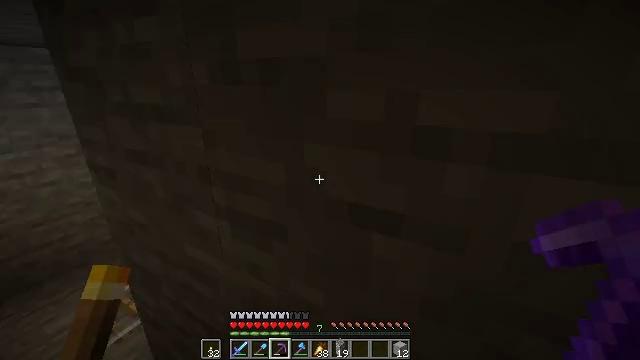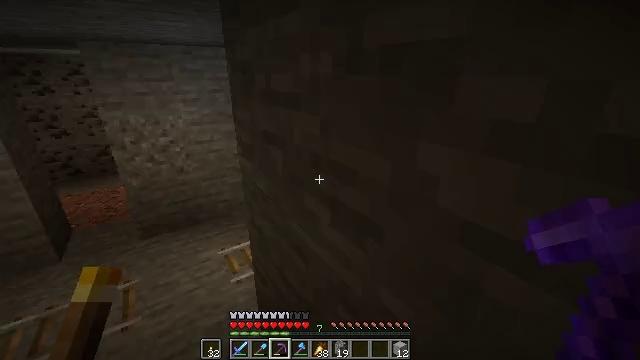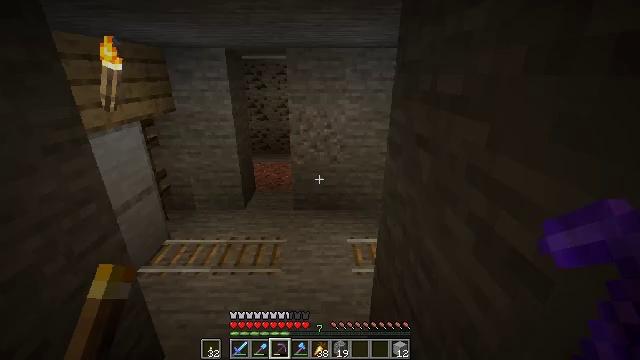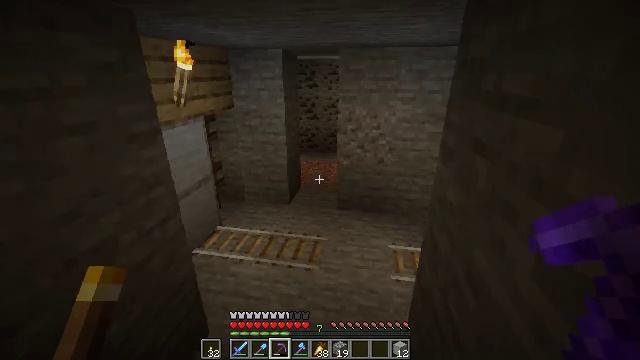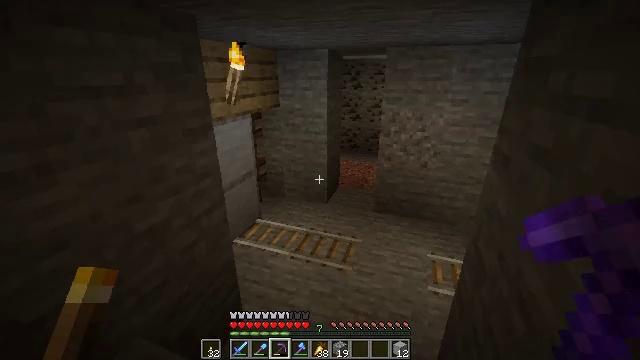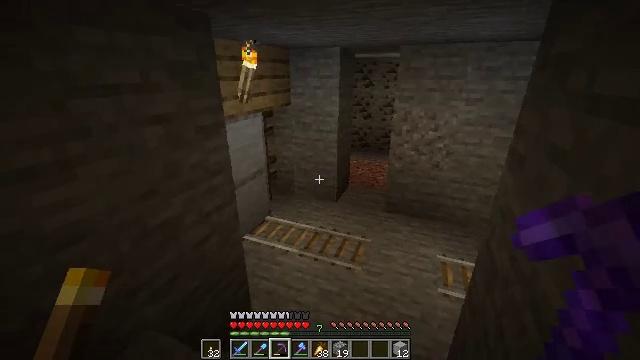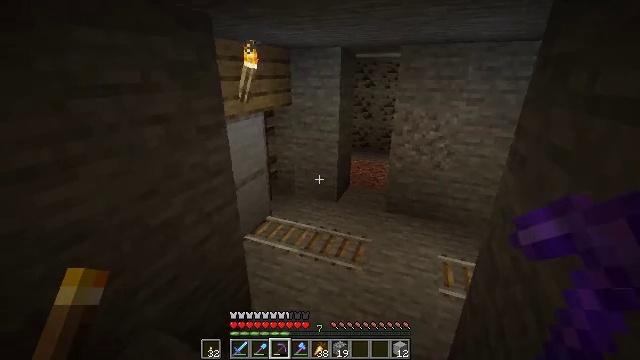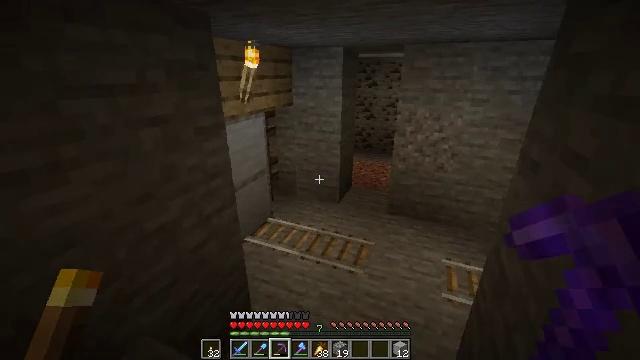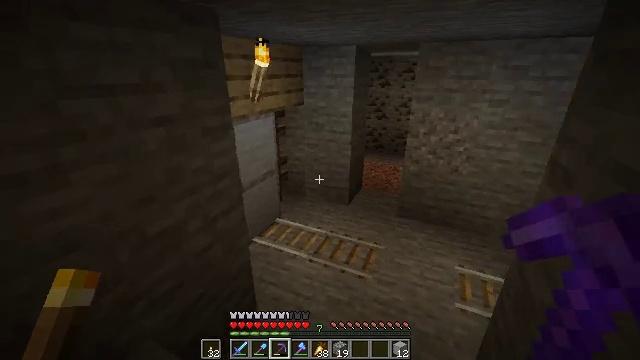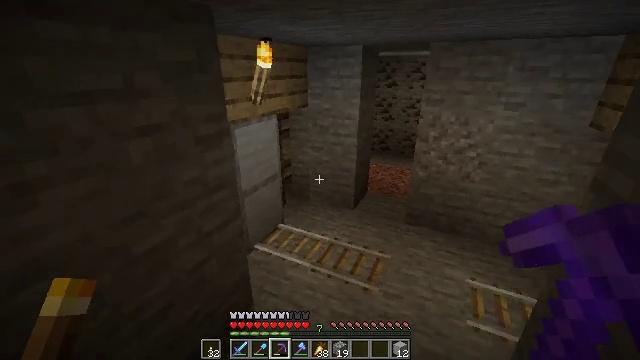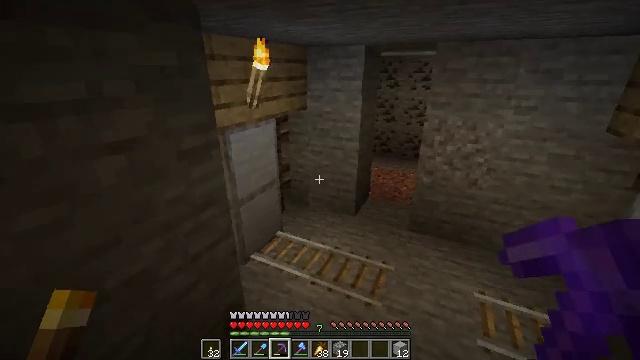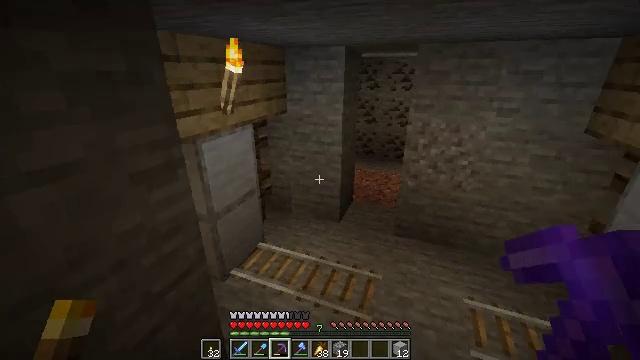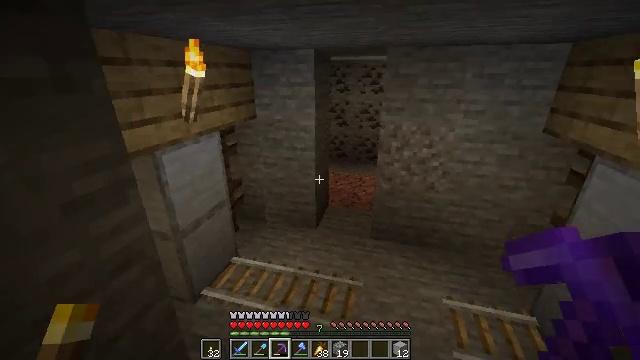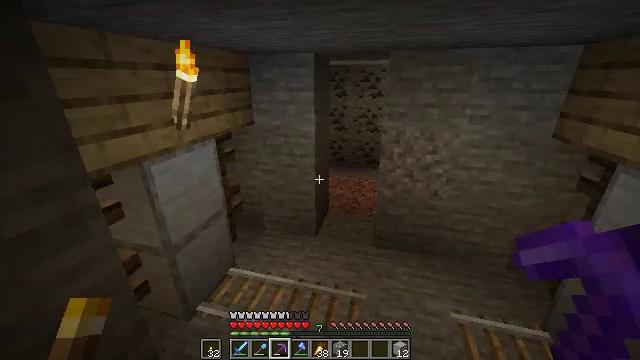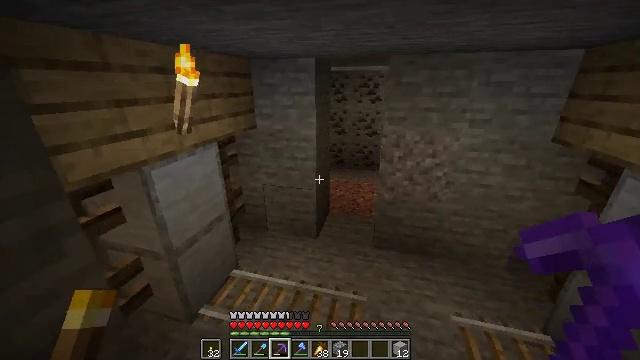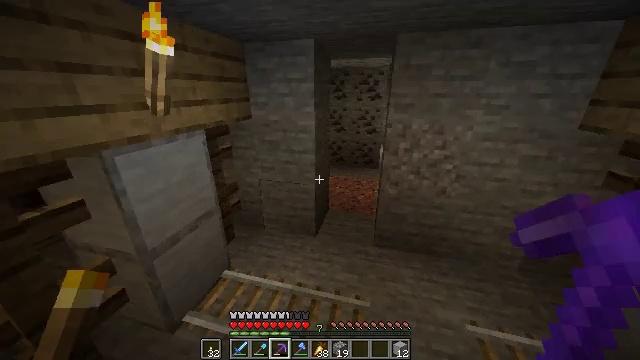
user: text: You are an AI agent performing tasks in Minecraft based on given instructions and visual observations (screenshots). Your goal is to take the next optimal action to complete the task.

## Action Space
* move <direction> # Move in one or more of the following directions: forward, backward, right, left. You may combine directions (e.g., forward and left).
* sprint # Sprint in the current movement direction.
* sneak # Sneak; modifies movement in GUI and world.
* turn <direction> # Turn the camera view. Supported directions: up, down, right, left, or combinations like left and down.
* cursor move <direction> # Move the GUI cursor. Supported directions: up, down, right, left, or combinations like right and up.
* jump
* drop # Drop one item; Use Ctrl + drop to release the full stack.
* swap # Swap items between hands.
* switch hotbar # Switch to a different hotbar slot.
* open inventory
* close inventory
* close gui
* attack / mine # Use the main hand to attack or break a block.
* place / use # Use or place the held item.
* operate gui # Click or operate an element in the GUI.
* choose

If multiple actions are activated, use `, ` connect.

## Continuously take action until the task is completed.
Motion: motion action
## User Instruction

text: Gather stone by using a pickaxe.
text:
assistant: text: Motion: turn left and down
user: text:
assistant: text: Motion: turn left
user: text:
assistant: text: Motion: turn left
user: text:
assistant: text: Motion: turn left
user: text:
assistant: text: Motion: turn left
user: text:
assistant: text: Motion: no_op
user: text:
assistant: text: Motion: move forward
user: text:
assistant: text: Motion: move forward, turn left
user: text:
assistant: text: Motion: move forward, turn left
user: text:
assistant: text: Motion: move forward
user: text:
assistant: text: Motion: move forward, turn right
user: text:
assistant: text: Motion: move forward, sprint, turn right
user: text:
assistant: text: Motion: move forward, sprint
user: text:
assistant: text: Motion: move forward, sprint
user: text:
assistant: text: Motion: move forward, sprint
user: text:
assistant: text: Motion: move forward, sprint
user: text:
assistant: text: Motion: move forward
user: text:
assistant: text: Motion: move forward, turn right and up
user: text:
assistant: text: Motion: move forward, turn right and up
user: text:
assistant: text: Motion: move forward, turn right and up
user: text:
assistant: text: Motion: turn right and up
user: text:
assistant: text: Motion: turn right and up
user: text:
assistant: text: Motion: turn right and up
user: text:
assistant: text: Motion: turn right and up
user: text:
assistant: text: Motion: turn up
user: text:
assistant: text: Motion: attack / mine
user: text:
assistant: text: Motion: turn right and up, attack / mine
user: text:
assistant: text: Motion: turn right and up, attack / mine
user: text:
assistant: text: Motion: turn right and up, attack / mine
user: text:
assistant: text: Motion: attack / mine